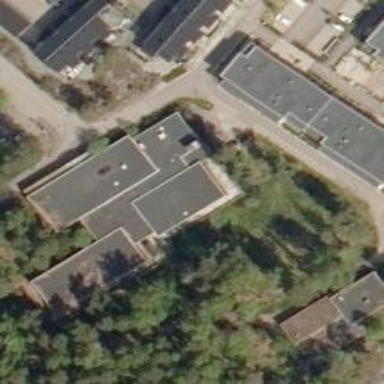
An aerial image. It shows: Nursing home.